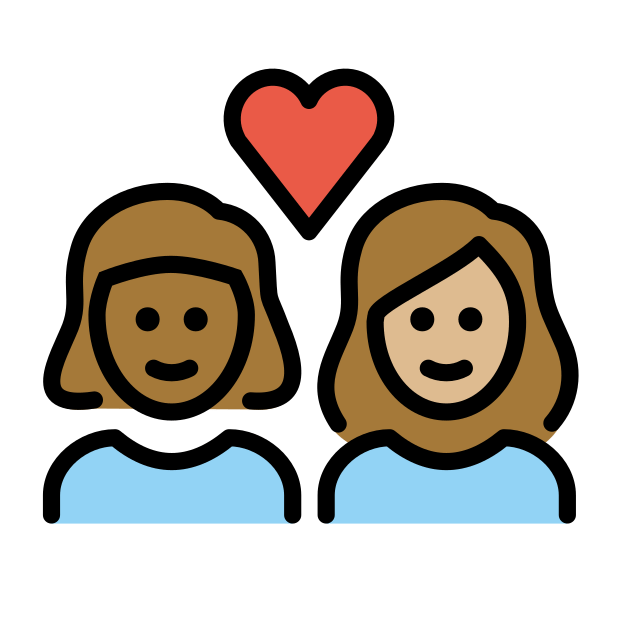
couple with heart: woman, woman, medium-dark skin tone, medium-light skin tone